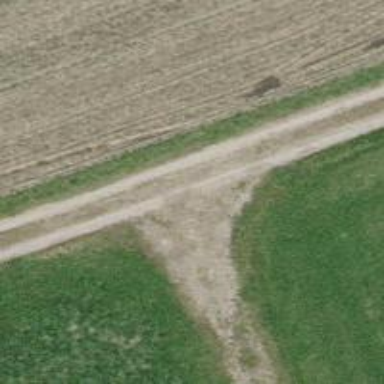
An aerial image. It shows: Well-maintained track road with grade 1 tracktype.